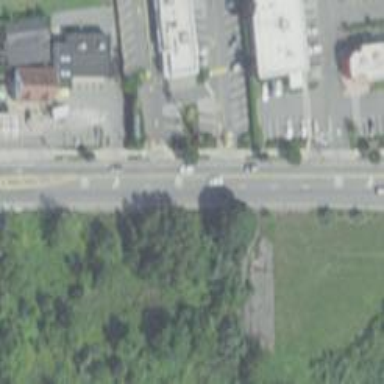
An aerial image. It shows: Secondary road.